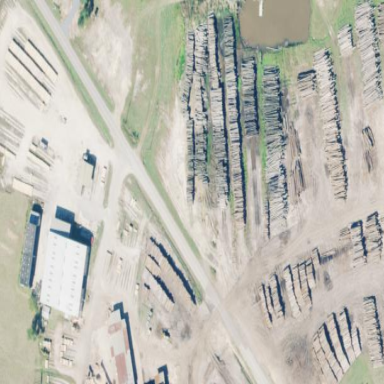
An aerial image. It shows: Industrial area featuring sawmill. It is works site amidst industrial land use.